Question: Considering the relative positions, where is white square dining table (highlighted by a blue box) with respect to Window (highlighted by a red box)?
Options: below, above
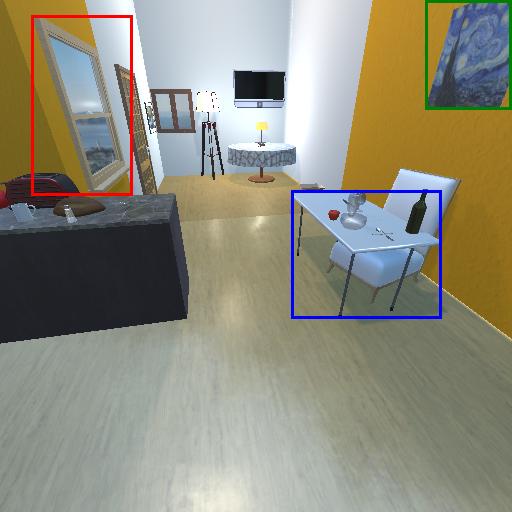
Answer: below